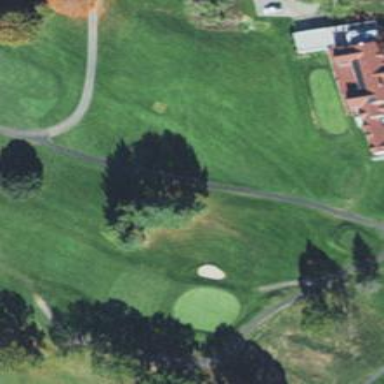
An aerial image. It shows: Service road designated as golf cart path.